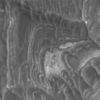
Label: not_dusty